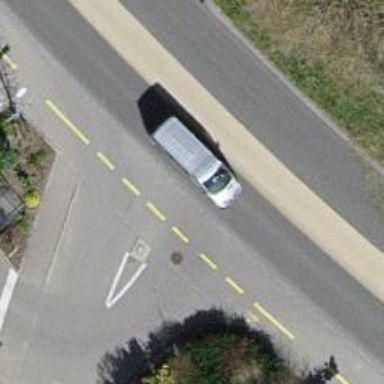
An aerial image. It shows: Unmarked road crossing.